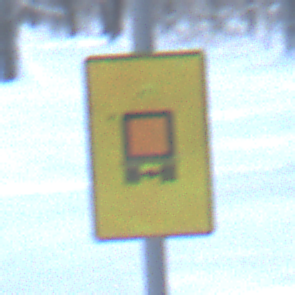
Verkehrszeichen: KennzeichnungspflichtigeFahrzeugeGefaehrlicheGueterOhnePfeilsymbol
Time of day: MorningAfternoon
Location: Outdoor (Nature)
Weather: Clear
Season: Winter
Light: Natural